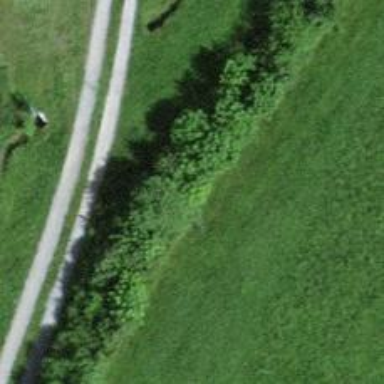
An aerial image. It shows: Hedge barrier.